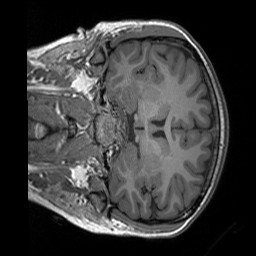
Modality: T1w
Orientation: coronal
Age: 23
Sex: female
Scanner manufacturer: siemens
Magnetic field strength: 3 T
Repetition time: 1.9 s
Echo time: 0.00252 s